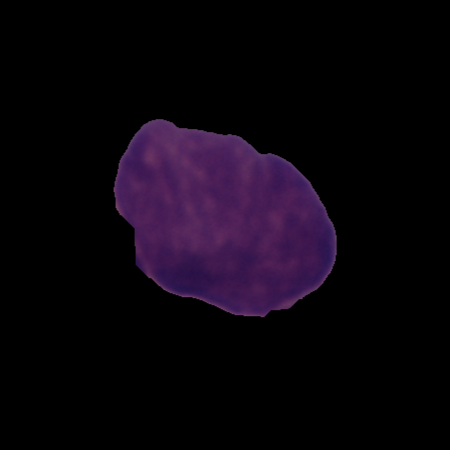
Label: cancer